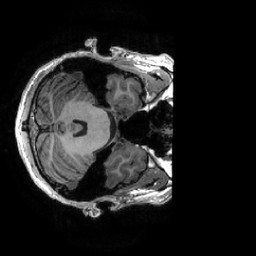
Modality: T1w
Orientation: axial
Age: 26
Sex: male
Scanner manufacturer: ge
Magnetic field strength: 3 T
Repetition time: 0.0073 s
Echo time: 0.003 s